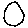
Label: circle